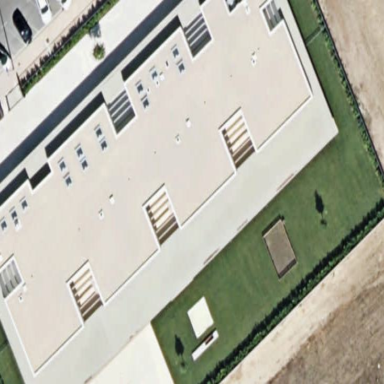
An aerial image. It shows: School.